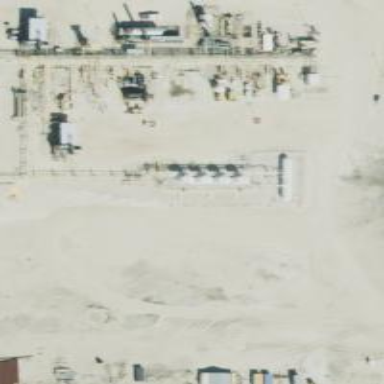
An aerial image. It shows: Industrial area used for gas-related purposes.